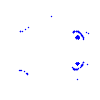
Particle: pion